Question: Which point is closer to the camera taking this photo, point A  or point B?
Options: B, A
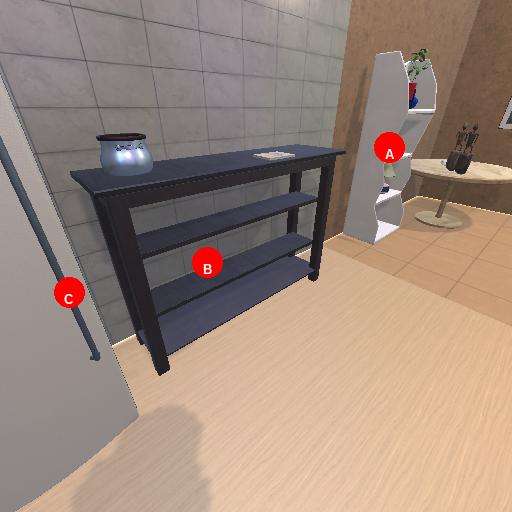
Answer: B